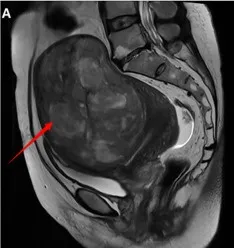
Imaging findings before the first operation: (A-C) Pelvic MRI revealed a tumor measuring approximately 9.9x12.0x12.6 cm in the anterior wall of the uterus. On T1-weighted images, the tumor was isointense with areas of hyperintensity. T2-weighted and fat-suppressed images showed hypointensity with areas of hyperintensity.
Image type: radiology (mri)